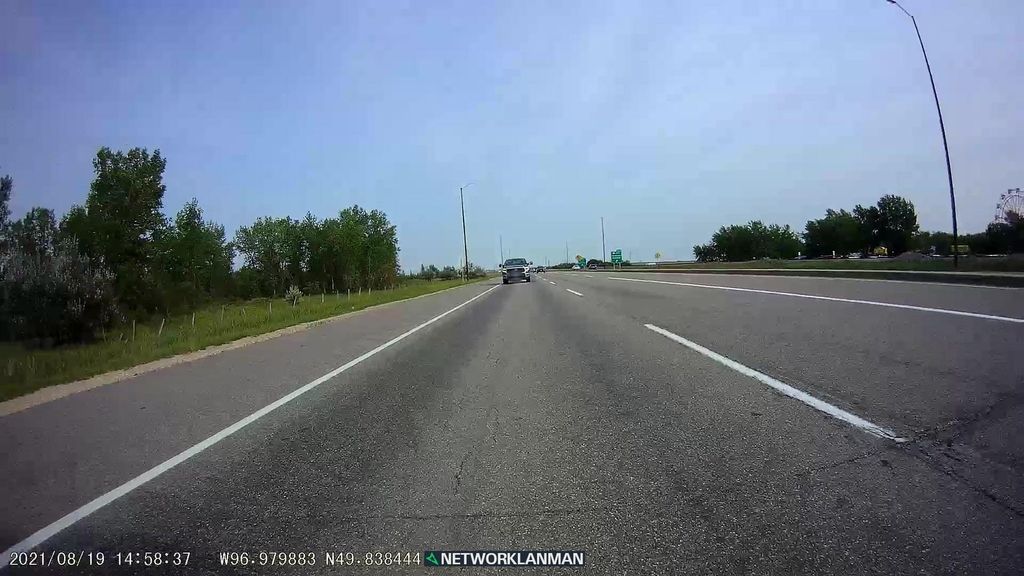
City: winnipeg